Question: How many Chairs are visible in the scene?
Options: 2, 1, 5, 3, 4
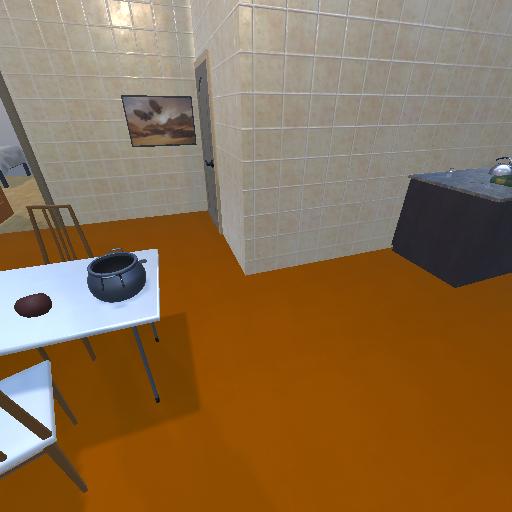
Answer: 2